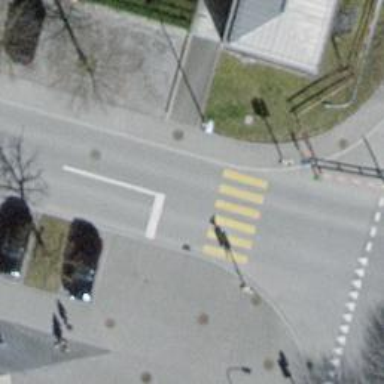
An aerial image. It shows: Road with traffic signals.